Question: I have a QGLWidget (Qt 5.2.1).
The GLWidget instantiates two other classes that each contain their own QOpenGLShaderPrograms, load their own shaders, and handle their own drawing. This makes for a nice encapsulation.
HOWEVER -- the issue is that the data from the axis mesh (first one being initialized) is appearing in the second class's shader. So, it never draws its own object with its own shader. If I reverse the order of init() calls, the same thing happens in reverse.
The two drawing classes are structured identically, so I'm including only the Mesh class for brevity.
Here's the result. The AxisMesh, which draws lines, is drawing them over the Scatter class, with the same color, instead of in their own color and where they're supposed to be drawn.
The lines in this picture should be a different color and a different location:

QUESTIONS:
Is it allowed to have two QOpenGLShaderPrograms in a QGLWidget?
Is there something wrong with the approach below?
GLWidget initialzeGL method:
'''
void GLWidget::initializeGL()
{
// Instantiate our drawing objects
m_axisMesh = new PlotItemAxisMesh(m_plotManager, m_plotSelection, &m_axisScale);
m_surfaceScatter = new PlotItemSurfaceScatter(m_plotManager, m_plotSelection, &m_axisScale);
...
// Initialize the axis mesh class
m_axisMesh->init();
// Initialize the scatter points class
m_surfaceScatter->init();
}
'''
GLWidget paintGL method:
'''
void GLWidget::paintGL()
{
glClear(GL_COLOR_BUFFER_BIT | GL_DEPTH_BUFFER_BIT);
...
// Draw the mesh
m_axisMesh->draw(m_camera.data(), modelMatrix);
// Draw the points
m_surfaceScatter->draw(m_camera.data(), modelMatrix);
}
'''
Axis Mesh init method:
'''
void PlotItemAxisMesh::init()
{
initializeOpenGLFunctions();
// Initialize the shaders
initShaders();
m_program->link();
m_program->bind();
// Load the data into the local VBO
build();
// Release (unbind) all
m_program->release();
}
'''
Axis Mesh build method:
'''
void PlotItemAxisMesh::build()
{
ShmooPlotMatrix *matrix = m_plotManager->getPlotPointMatrix();
// Calculate the y-axis height in OpenGL terms
uint32_t yHeight = (m_xMax + m_yMax)/2;
float yScale = yHeight / fabs(m_axisScale->getMax() - m_axisScale->getMin());
float yOffset = 0 ? m_axisScale->getMin() > 0 : -m_axisScale->getMin();
// Since we swept X/Y but are plotting the points as X/Z, then Y becomes the value
m_xMax = matrix->getXMax();
m_yMax = yHeight;
m_zMax = matrix->getYMax();
m_vertexArray.clear();
m_vertexArray.reserve(4*(m_xMax + m_yMax));
... (load vertexAray with data)
m_vertexBuffer.create();
m_vertexBuffer.bind();
m_vertexBuffer.setUsagePattern(QOpenGLBuffer::DynamicDraw);
m_vertexBuffer.allocate(&(m_vertexArray.front()), vertexSize);
// Tell VBO how to read the data
m_positionAttrIndex = m_program->attributeLocation(m_positionAttr);
m_colorAttrIndex = m_program->attributeLocation(m_colorAttr);
int offset = 0;
m_program->enableAttributeArray(m_positionAttrIndex);
m_program->setAttributeBuffer(m_positionAttrIndex, GL_FLOAT, offset, 3, sizeof(VertexData));
offset = sizeof(QVector3D);
m_program->enableAttributeArray(m_colorAttrIndex);
m_program->setAttributeBuffer(m_colorAttrIndex, GL_FLOAT, offset, 3, sizeof(VertexData));
// Release (unbind) all
m_vertexBuffer.release();
}
'''
Axis Mesh draw method:
'''
void PlotItemAxisMesh::draw(PlotCamera *camera, const QMatrix4x4 &modelMatrix)
{
m_program->bind();
{
// Set modelview-projection matrix
m_program->setUniformValue("mvpMatrix", camera->getProjection() * camera->getView() * modelMatrix);
m_vertexBuffer.bind();
glDrawArrays(GL_LINES, 0, m_vertexArray.size());
m_vertexBuffer.release();
}
m_program->release();
}
'''
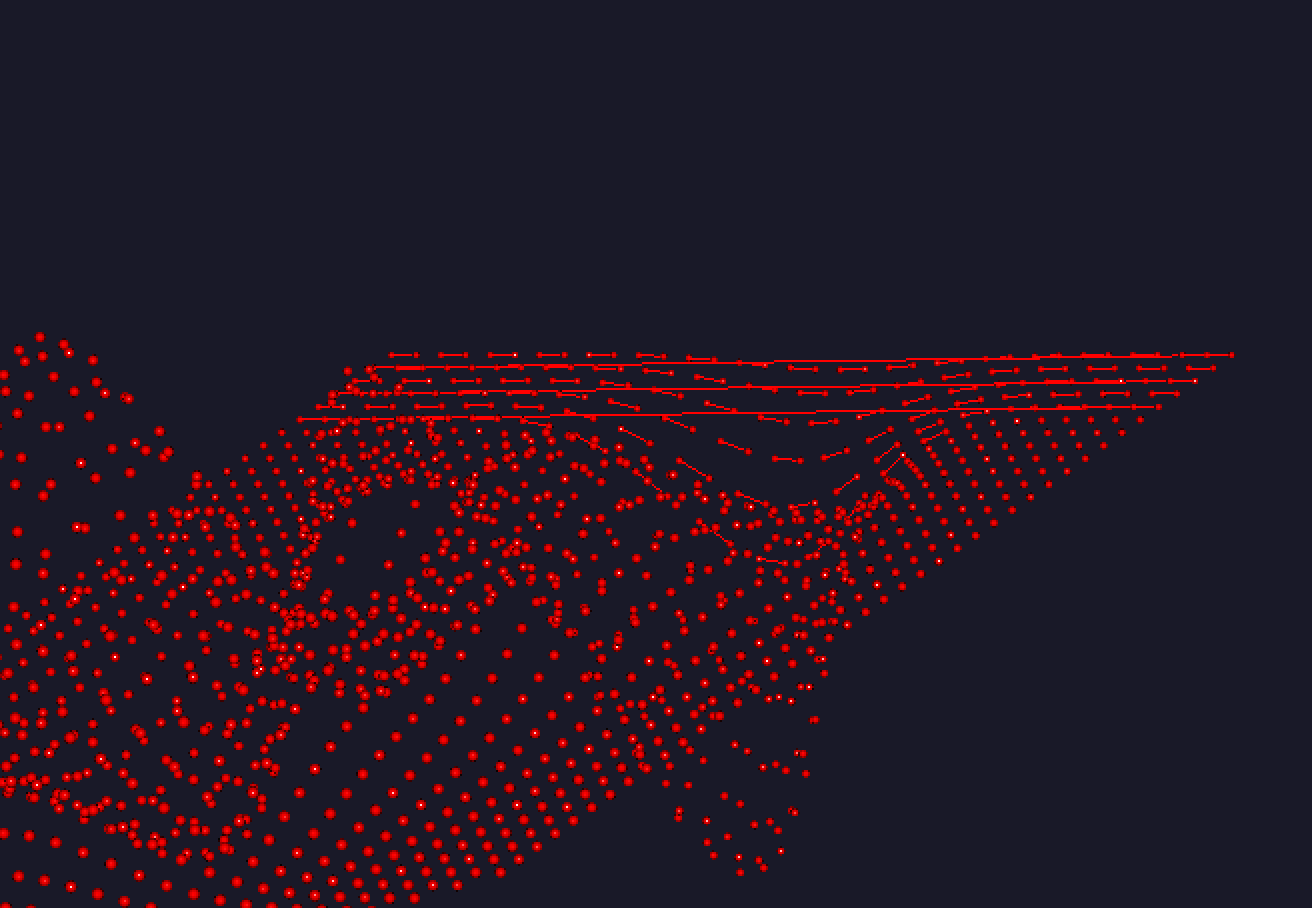
Answer: The fix was to change the draw methods to enable/set the attribute buffers at draw-time.
'''
void PlotItemAxisMesh::draw(PlotCamera *camera, const QMatrix4x4 &modelMatrix)
{
m_program->bind();
{
m_vertexBuffer.bind();
int offset = 0;
m_program->enableAttributeArray(m_positionAttrIndex);
m_program->setAttributeBuffer(m_positionAttrIndex, GL_FLOAT, offset, 3, sizeof(VertexData));
offset = sizeof(QVector3D);
m_program->enableAttributeArray(m_colorAttrIndex);
m_program->setAttributeBuffer(m_colorAttrIndex, GL_FLOAT, offset, 3, sizeof(VertexData));
// Set modelview-projection matrix
m_program->setUniformValue("mvpMatrix", camera->getProjection() * camera->getView() * modelMatrix);
glDrawArrays(GL_LINES, 0, m_vertexArray.size());
m_vertexBuffer.release();
}
m_program->release();
}
'''
Proper drawing